Aerial crown-view tile of a tropical tree (Barro Colorado Island, Panama), acquired 20250317:
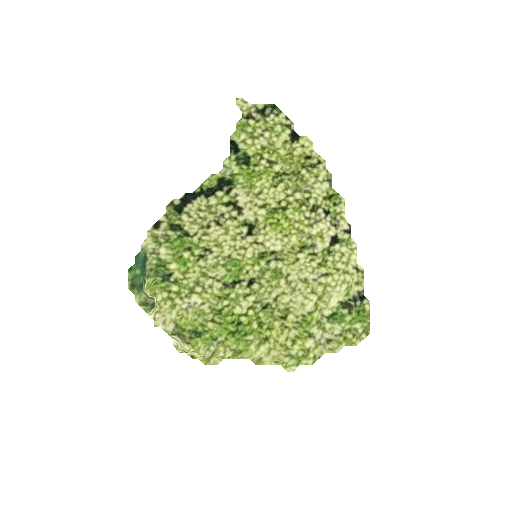
Species: Anacardium excelsum
GBIF accepted scientific name: Anacardium excelsum
Crown area: 61.651 m²